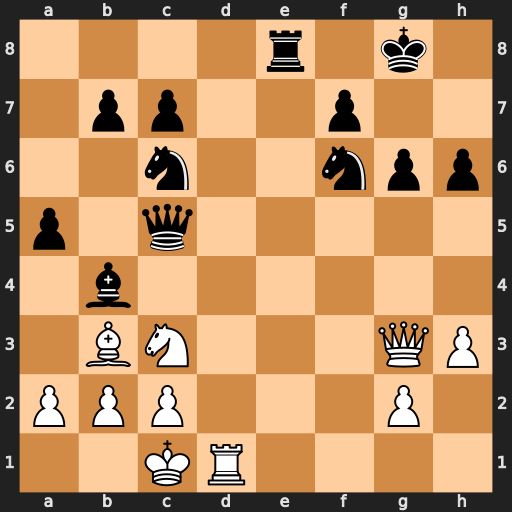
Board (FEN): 4r1k1/1pp2p2/2n2npp/p1q5/1b6/1BN3QP/PPP3P1/2KR4
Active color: w
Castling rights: -
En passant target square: -
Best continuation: Qxg6+ Kh8 Qxf6+